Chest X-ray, AP view. Patient: 58 years old, sex M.
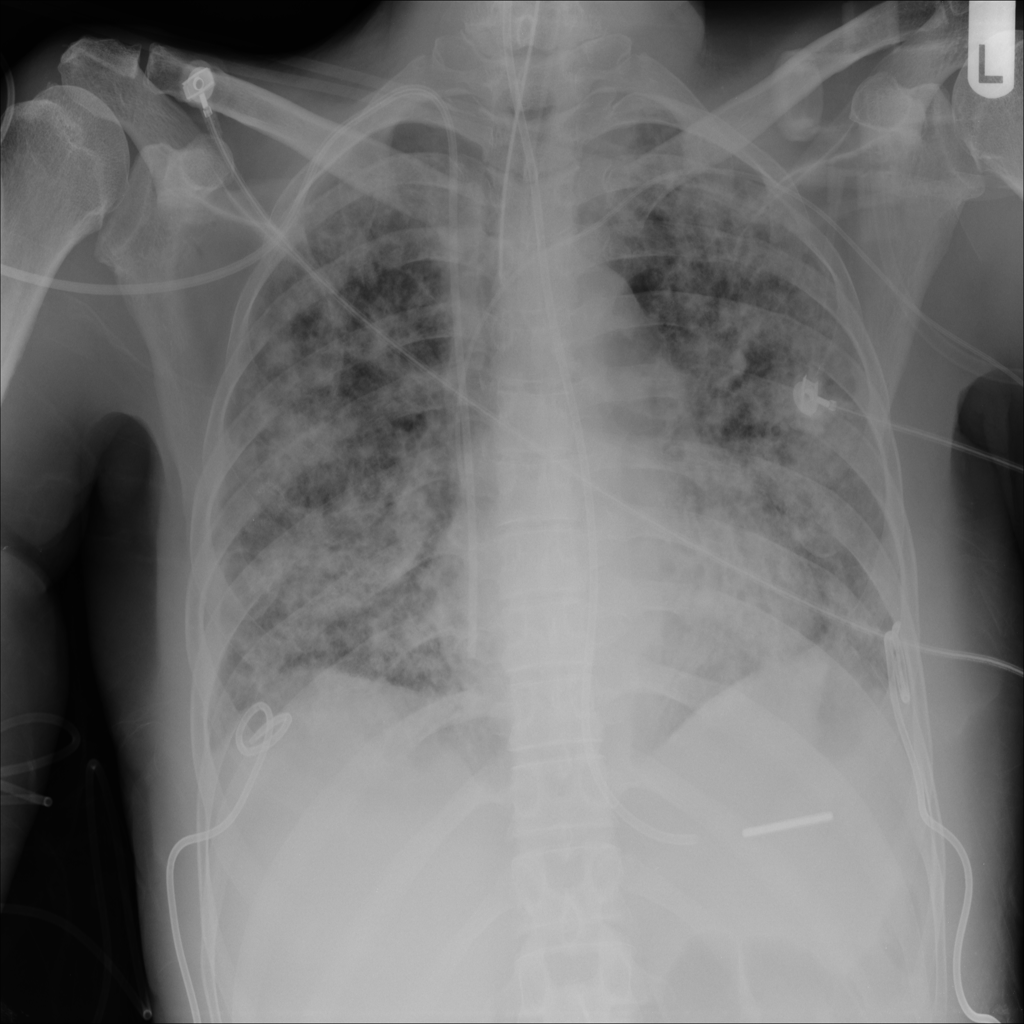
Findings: Infiltration